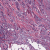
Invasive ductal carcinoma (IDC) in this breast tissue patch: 1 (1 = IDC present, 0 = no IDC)